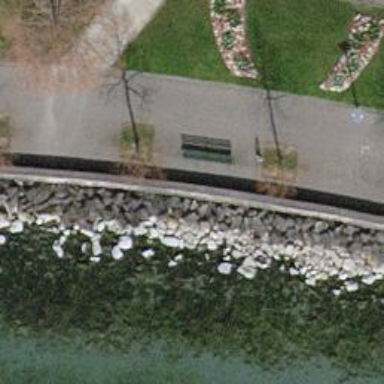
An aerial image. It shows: Bench for seating.